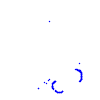
Particle: kaon